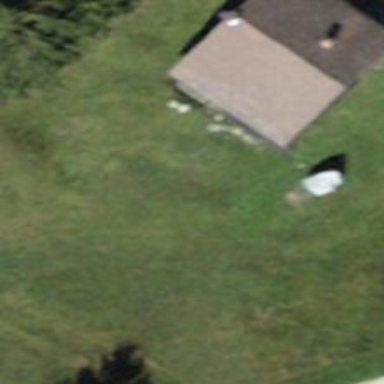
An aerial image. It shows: Shed.